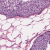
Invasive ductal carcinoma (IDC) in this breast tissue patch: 1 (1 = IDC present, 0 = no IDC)